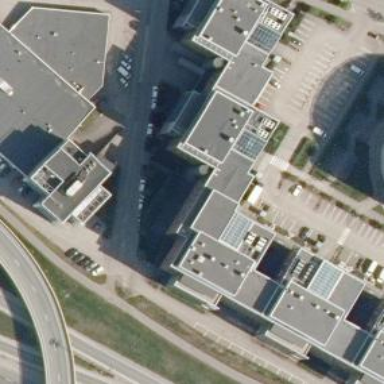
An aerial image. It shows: Office building.